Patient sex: M
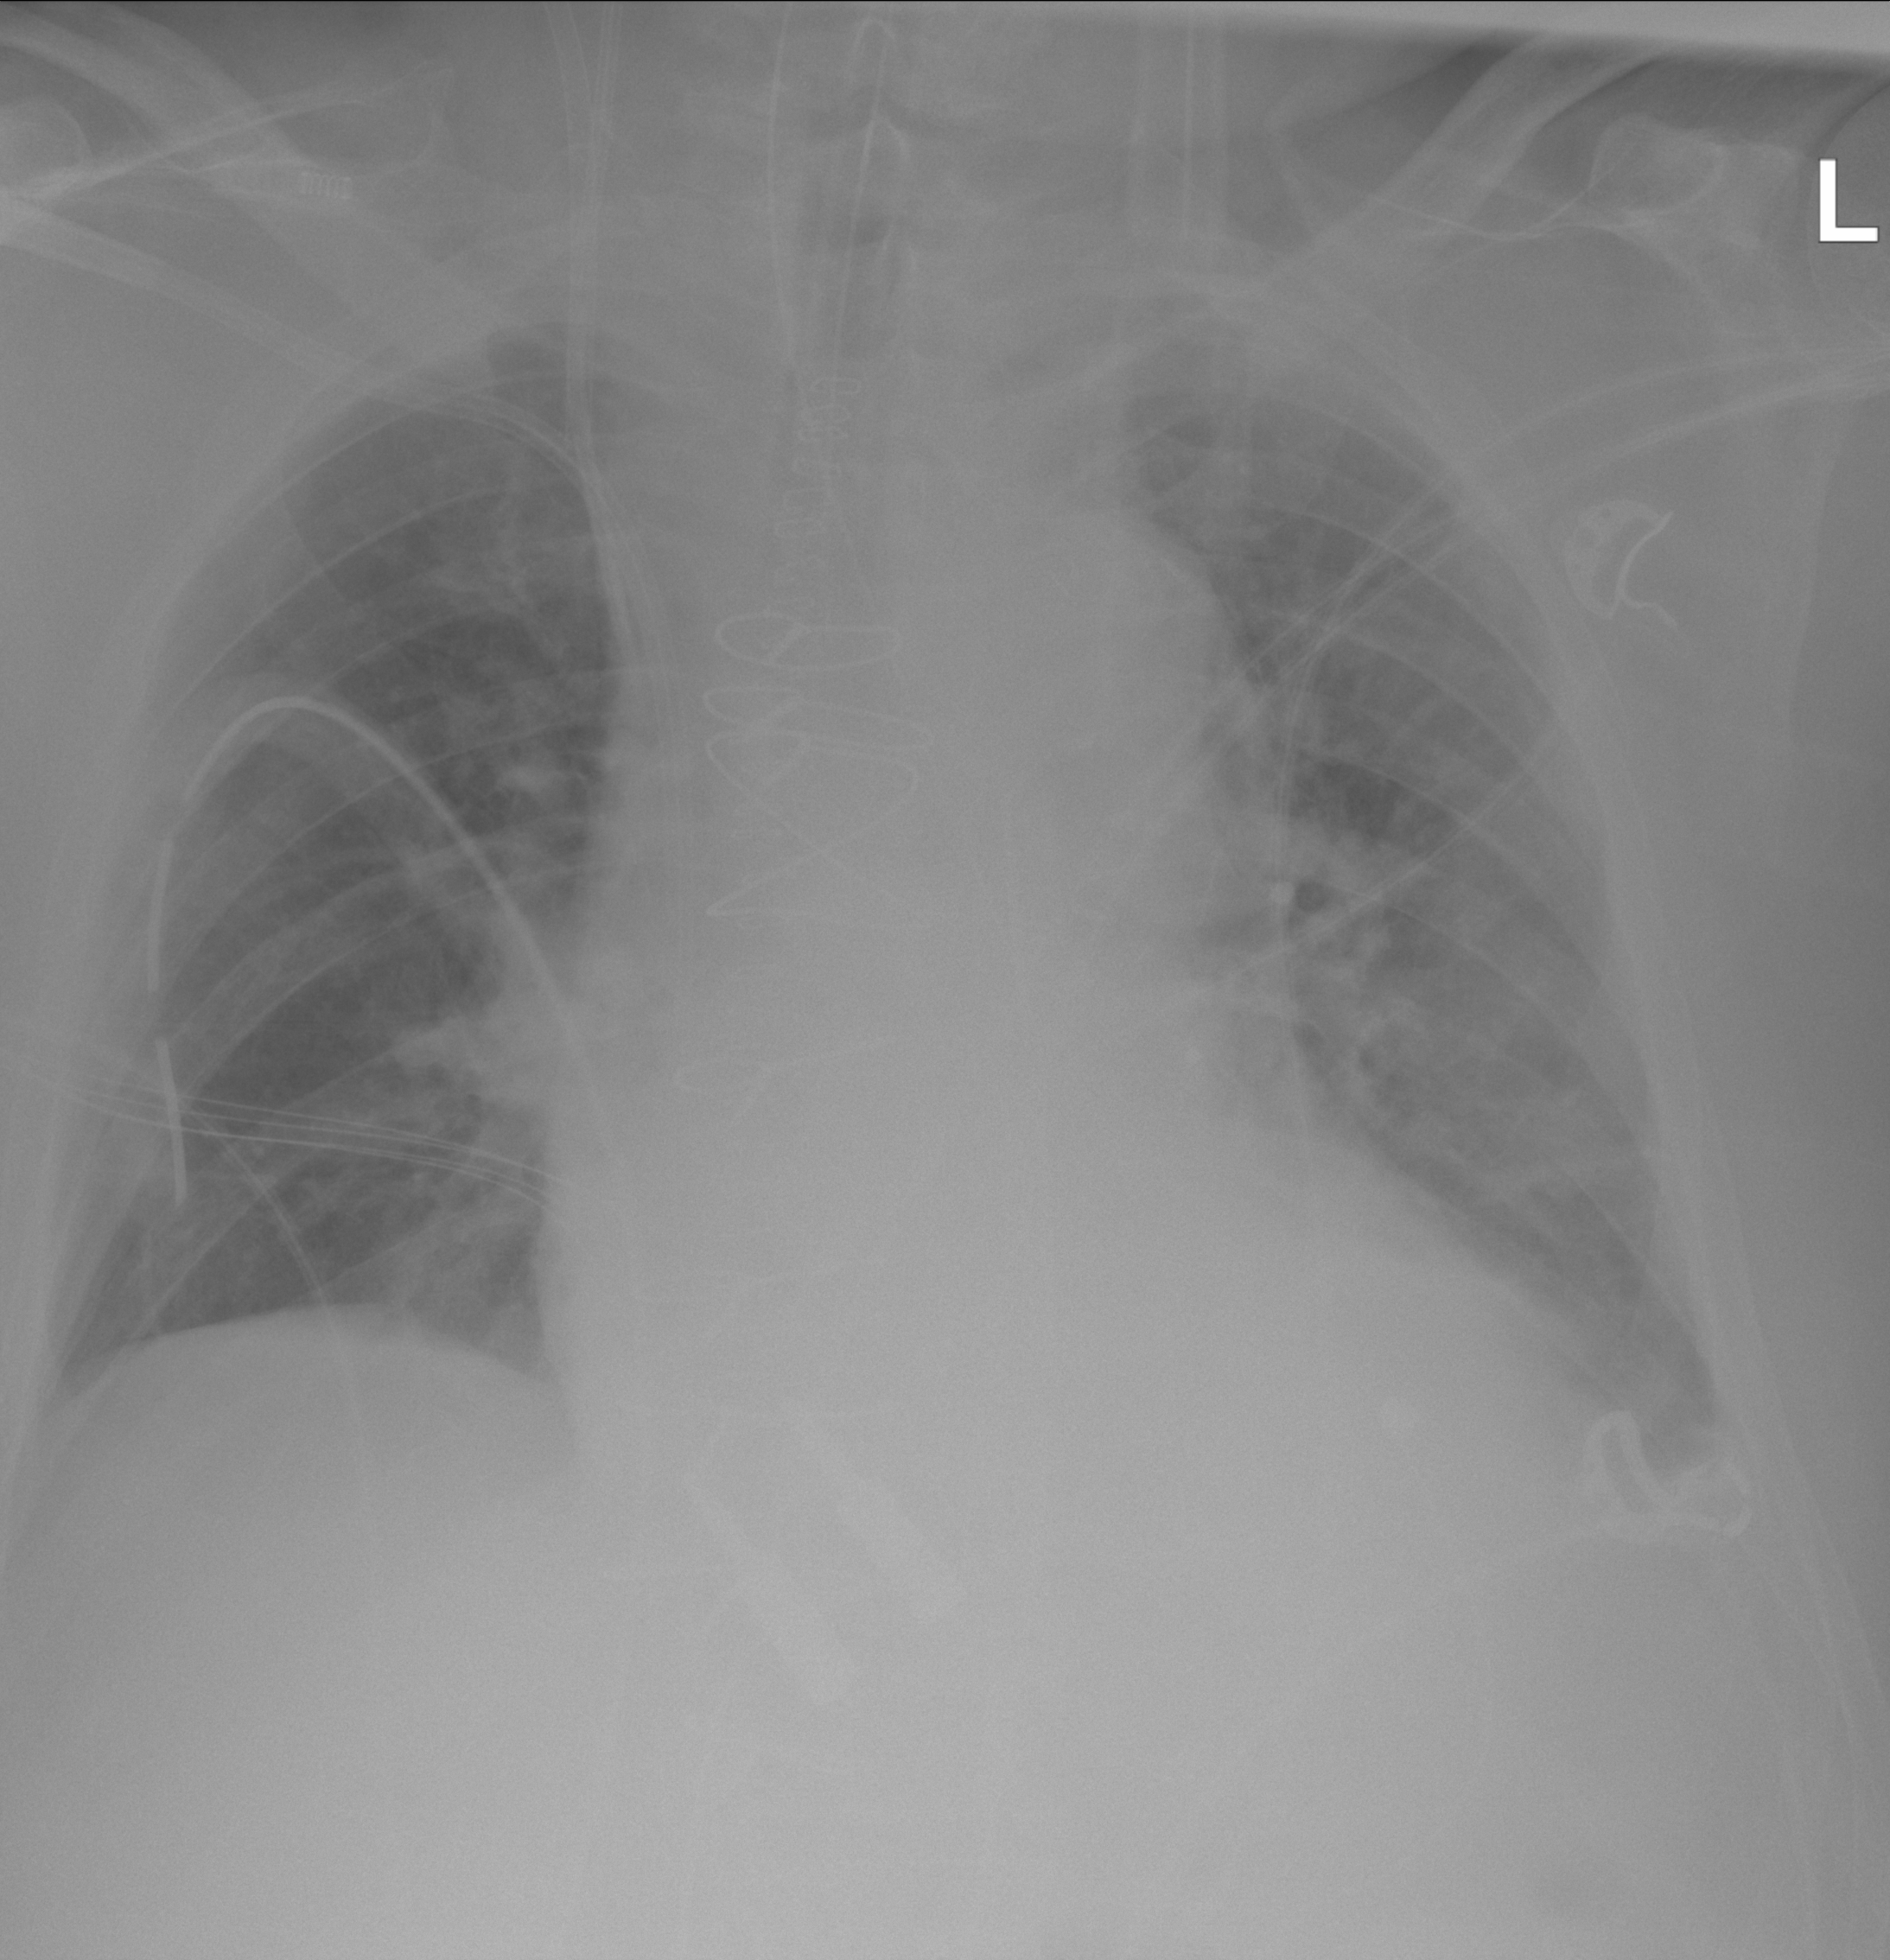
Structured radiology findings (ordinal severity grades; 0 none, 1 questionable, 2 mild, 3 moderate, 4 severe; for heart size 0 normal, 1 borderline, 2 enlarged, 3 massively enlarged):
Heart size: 3
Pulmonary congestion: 0
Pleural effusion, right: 0
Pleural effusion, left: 2
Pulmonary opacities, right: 0
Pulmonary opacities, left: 0
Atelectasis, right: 2
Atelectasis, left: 2